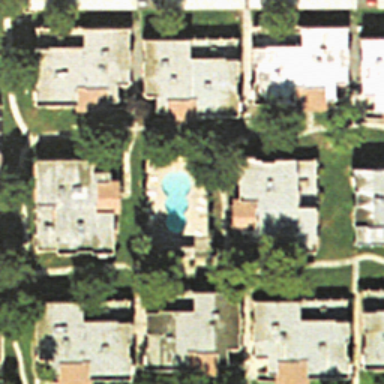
This is a dense residential area with houses and a swimming pool .